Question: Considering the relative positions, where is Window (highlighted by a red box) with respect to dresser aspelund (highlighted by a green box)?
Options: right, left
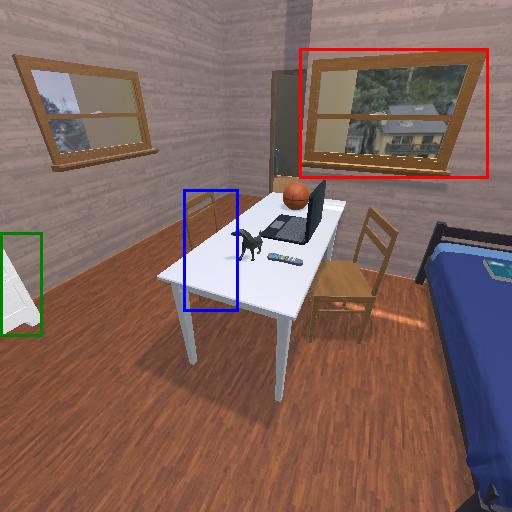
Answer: right